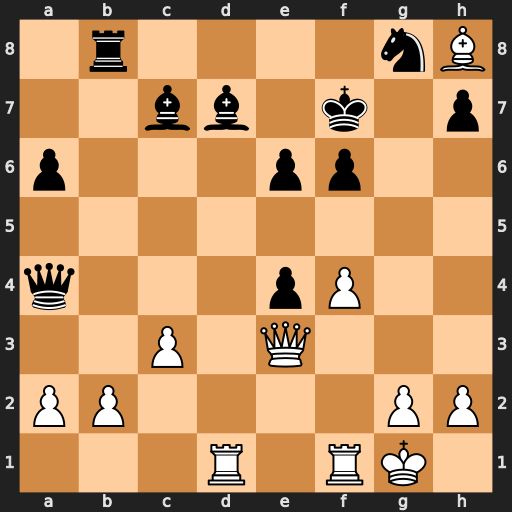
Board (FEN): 1r4nB/2bb1k1p/p3pp2/8/q3pP2/2P1Q3/PP4PP/3R1RK1
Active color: w
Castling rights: -
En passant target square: -
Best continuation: Qh3 Bb6+ Kh1